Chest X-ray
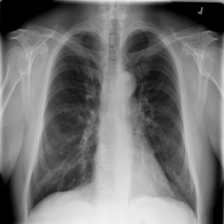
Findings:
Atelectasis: negative
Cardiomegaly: negative
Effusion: negative
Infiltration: negative
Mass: negative
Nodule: negative
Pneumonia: negative
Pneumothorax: negative
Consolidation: negative
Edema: negative
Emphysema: negative
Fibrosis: negative
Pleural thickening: negative
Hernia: negative